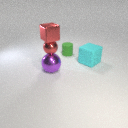
large cyan rubber cube in front of small green rubber cylinder